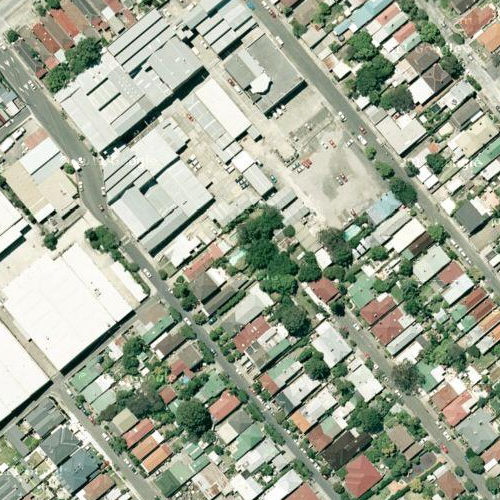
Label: sydney